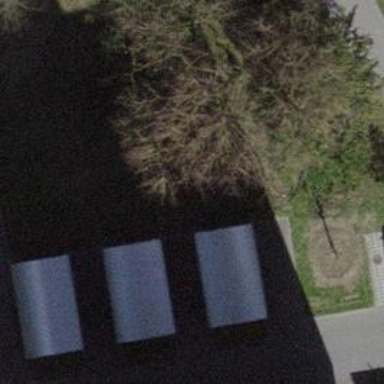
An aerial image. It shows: Bicycle parking area.